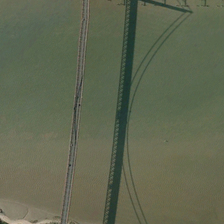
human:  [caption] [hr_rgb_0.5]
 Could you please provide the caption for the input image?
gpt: a bridge is over a green river .

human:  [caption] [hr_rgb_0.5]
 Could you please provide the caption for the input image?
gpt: a bridge is over a green river .

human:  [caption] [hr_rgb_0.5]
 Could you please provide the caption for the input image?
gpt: a bridge is over a green river .

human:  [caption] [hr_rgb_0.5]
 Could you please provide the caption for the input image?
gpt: a bridge is over a green river .

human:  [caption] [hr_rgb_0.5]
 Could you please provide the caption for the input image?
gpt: a bridge is over a green river .